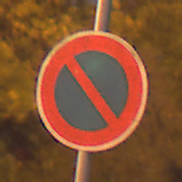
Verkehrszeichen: EingeschraenktesHalteverbot
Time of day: Night
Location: Outdoor (Suburban)
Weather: PartlyCloudy
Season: NotSpecified
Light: Artificial